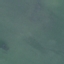
Land use / land cover class: SeaLake